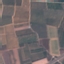
Land use / land cover: PermanentCrop